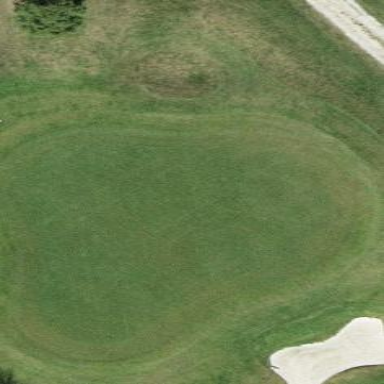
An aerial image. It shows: Golf green.